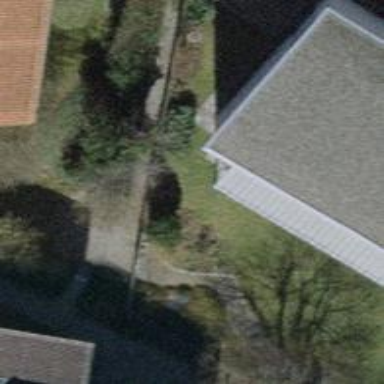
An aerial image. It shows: Hedge acting as barrier.